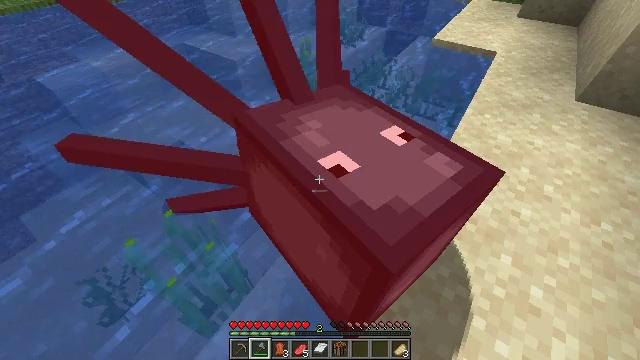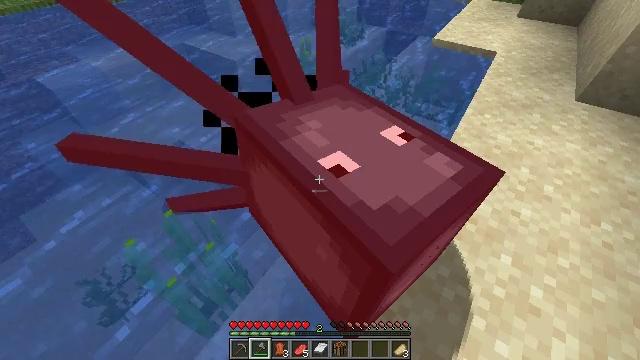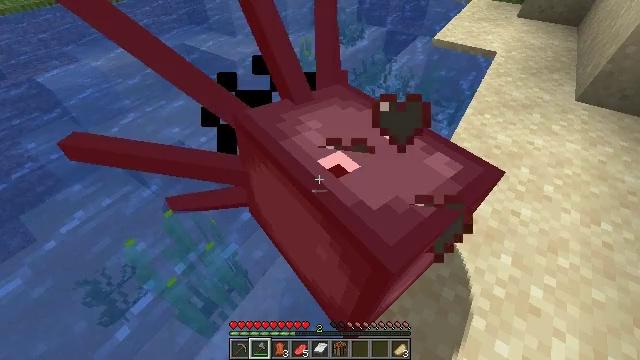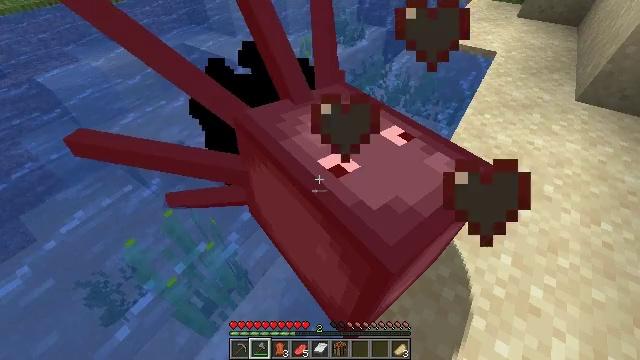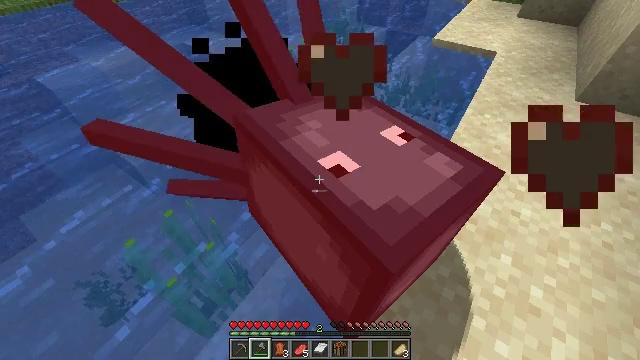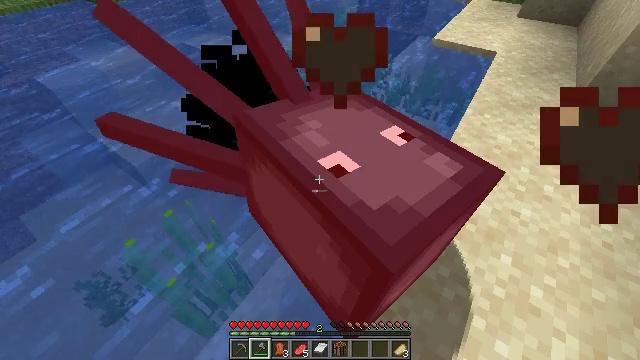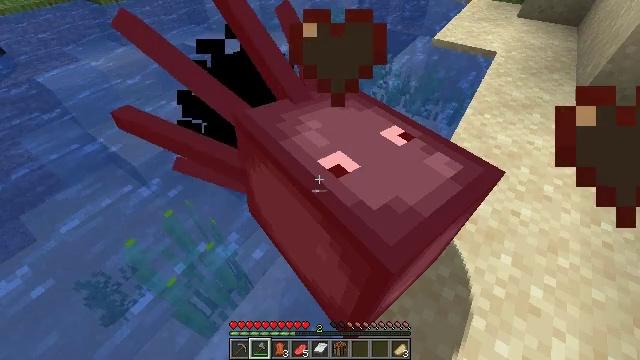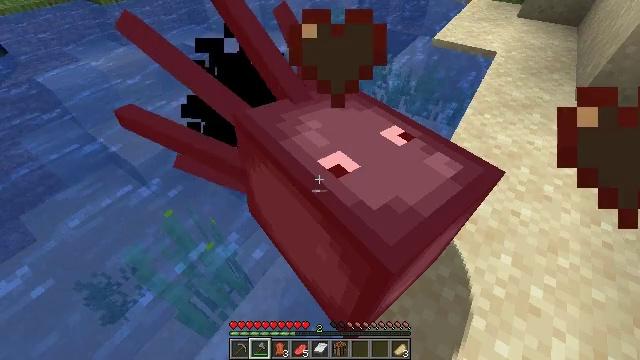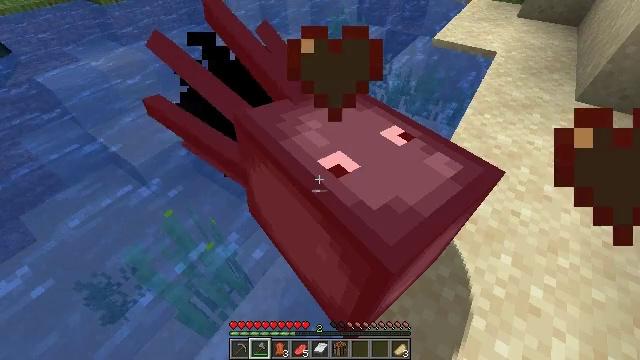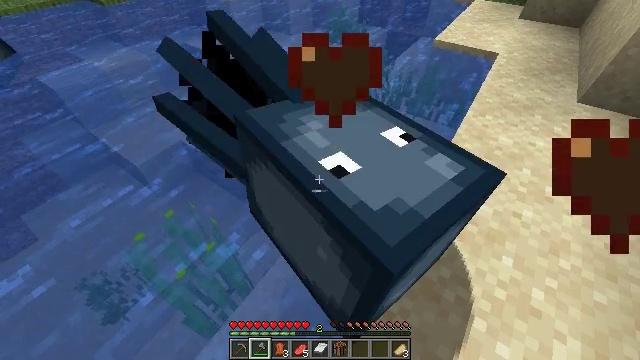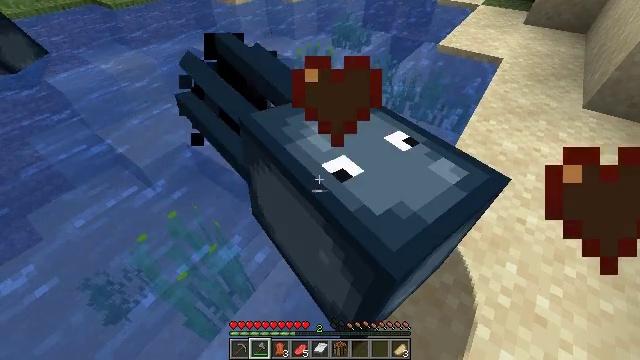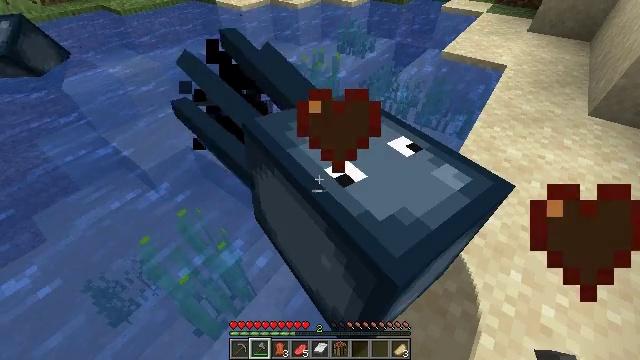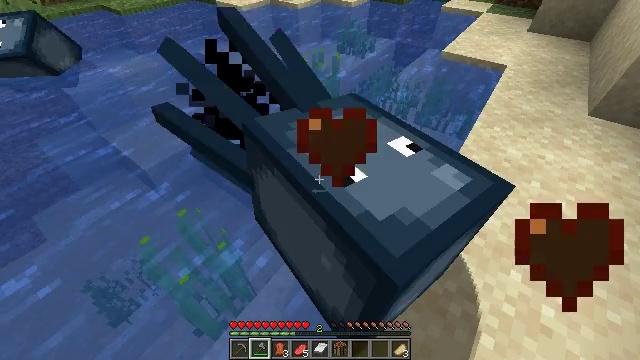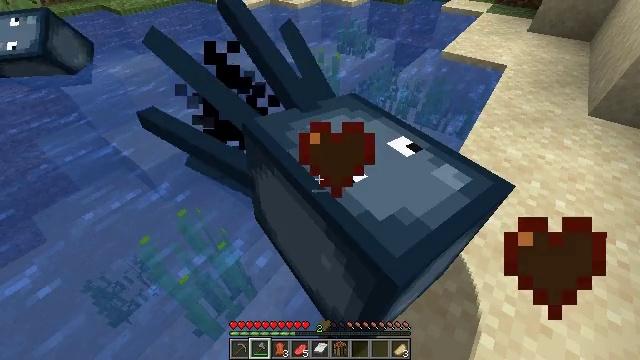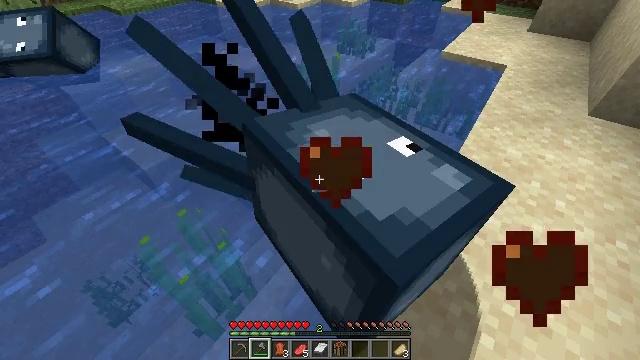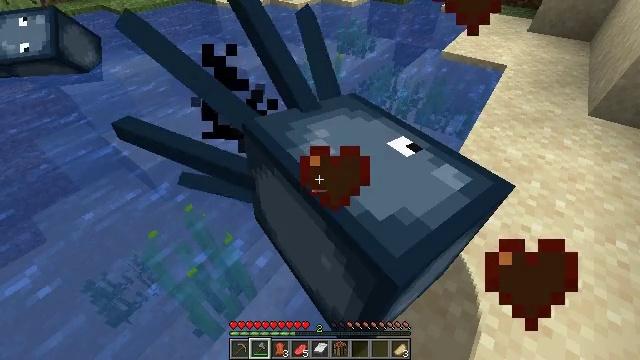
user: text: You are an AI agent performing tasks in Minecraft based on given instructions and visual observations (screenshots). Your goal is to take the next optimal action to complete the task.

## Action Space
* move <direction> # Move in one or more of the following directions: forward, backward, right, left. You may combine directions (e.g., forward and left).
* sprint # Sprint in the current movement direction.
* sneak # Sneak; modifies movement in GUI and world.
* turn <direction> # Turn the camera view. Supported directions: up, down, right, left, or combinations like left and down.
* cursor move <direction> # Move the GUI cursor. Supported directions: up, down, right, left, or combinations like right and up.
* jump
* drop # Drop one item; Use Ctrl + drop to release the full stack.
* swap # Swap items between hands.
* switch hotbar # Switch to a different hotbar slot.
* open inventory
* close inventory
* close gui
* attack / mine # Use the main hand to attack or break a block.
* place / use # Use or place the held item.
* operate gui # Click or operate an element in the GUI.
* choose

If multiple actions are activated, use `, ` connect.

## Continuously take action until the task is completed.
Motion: motion action
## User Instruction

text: Kill mobs.
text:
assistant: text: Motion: no_op
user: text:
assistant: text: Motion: no_op
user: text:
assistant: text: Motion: no_op
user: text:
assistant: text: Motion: no_op
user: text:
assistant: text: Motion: no_op
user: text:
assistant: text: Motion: no_op
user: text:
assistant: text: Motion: no_op
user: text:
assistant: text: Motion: no_op
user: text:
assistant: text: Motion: no_op
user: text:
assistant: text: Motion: no_op
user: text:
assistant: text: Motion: turn up
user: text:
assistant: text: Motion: attack / mine
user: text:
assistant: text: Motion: attack / mine
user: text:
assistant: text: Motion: attack / mine
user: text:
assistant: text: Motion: no_op
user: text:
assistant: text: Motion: no_op
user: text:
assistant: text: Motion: no_op
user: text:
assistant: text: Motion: no_op
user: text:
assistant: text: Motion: no_op
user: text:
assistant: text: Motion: no_op
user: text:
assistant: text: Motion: no_op
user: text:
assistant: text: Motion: no_op
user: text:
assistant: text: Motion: no_op
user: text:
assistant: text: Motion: no_op
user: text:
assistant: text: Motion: no_op
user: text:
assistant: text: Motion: no_op
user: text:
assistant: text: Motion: no_op
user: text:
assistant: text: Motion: no_op
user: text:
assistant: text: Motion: no_op
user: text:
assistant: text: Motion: no_op